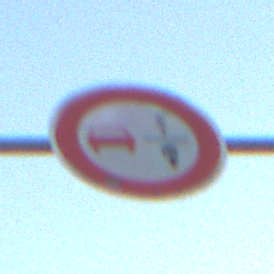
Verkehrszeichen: VerbotUeberholenEinspurigeFahrzeuge
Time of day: SunriseSunset
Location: Outdoor (Nature)
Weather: Clear
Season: NotSpecified
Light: Natural